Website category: phone
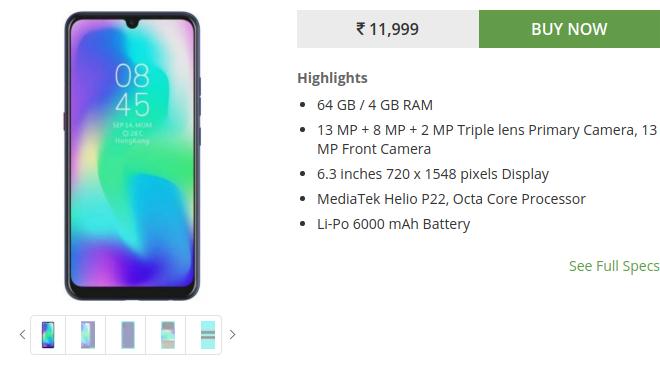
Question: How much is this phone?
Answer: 11,999

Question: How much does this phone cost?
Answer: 11,999

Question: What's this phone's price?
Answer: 11,999

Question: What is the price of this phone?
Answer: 11,999

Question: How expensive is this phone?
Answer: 11,999

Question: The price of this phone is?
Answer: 11,999

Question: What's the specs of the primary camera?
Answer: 13 MP + 8 MP + 2 MP Triple lens Primary Camera

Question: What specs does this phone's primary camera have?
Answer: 13 MP + 8 MP + 2 MP Triple lens Primary Camera

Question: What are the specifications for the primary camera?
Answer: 13 MP + 8 MP + 2 MP Triple lens Primary Camera

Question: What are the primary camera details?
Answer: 13 MP + 8 MP + 2 MP Triple lens Primary Camera

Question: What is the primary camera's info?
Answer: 13 MP + 8 MP + 2 MP Triple lens Primary Camera

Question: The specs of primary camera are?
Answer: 13 MP + 8 MP + 2 MP Triple lens Primary Camera

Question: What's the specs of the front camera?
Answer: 13 MP Front Camera

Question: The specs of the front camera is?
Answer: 13 MP Front Camera

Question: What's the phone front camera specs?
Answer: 13 MP Front Camera

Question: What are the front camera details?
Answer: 13 MP Front Camera

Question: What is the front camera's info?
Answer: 13 MP Front Camera

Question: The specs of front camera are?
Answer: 13 MP Front Camera

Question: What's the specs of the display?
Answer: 6.3 inches 720 x 1548 pixels Display

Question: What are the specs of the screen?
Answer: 6.3 inches 720 x 1548 pixels Display

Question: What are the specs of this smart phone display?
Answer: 6.3 inches 720 x 1548 pixels Display

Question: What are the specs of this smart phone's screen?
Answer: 6.3 inches 720 x 1548 pixels Display

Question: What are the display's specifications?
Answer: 6.3 inches 720 x 1548 pixels Display

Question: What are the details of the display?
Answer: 6.3 inches 720 x 1548 pixels Display

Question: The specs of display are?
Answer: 6.3 inches 720 x 1548 pixels Display

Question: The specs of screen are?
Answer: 6.3 inches 720 x 1548 pixels Display

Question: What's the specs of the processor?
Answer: MediaTek Helio P22, Octa Core Processor

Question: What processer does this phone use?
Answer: MediaTek Helio P22, Octa Core Processor

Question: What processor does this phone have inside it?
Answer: MediaTek Helio P22, Octa Core Processor

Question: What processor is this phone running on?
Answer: MediaTek Helio P22, Octa Core Processor

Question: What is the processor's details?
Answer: MediaTek Helio P22, Octa Core Processor

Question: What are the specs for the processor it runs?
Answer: MediaTek Helio P22, Octa Core Processor

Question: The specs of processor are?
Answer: MediaTek Helio P22, Octa Core Processor